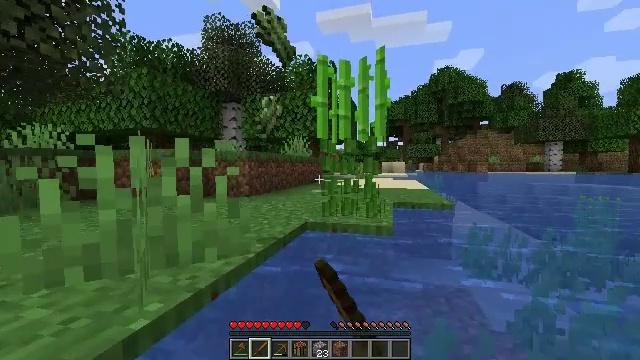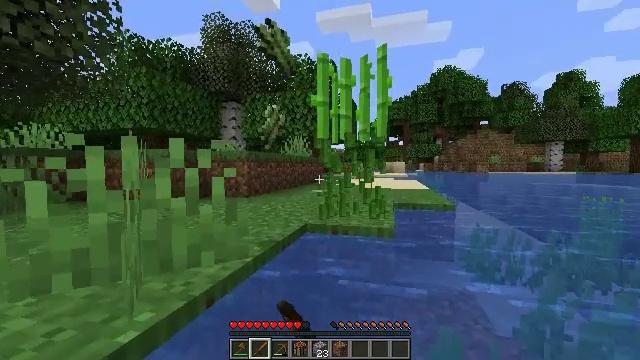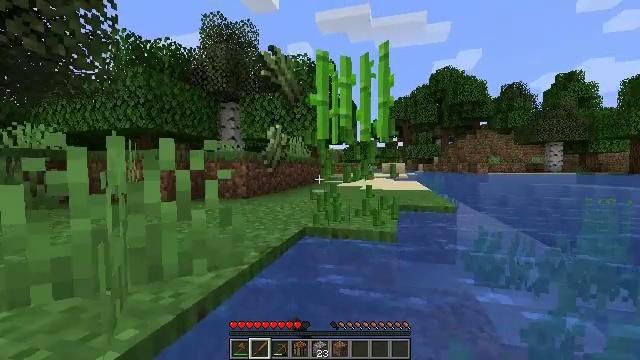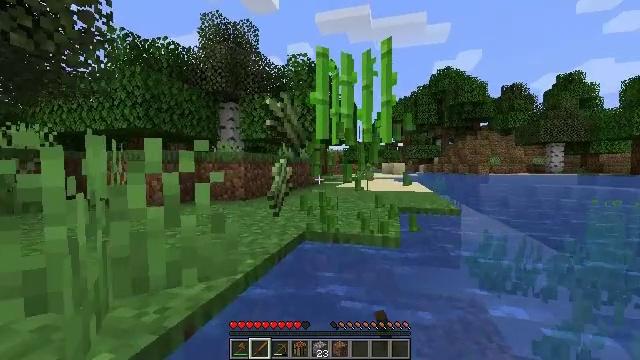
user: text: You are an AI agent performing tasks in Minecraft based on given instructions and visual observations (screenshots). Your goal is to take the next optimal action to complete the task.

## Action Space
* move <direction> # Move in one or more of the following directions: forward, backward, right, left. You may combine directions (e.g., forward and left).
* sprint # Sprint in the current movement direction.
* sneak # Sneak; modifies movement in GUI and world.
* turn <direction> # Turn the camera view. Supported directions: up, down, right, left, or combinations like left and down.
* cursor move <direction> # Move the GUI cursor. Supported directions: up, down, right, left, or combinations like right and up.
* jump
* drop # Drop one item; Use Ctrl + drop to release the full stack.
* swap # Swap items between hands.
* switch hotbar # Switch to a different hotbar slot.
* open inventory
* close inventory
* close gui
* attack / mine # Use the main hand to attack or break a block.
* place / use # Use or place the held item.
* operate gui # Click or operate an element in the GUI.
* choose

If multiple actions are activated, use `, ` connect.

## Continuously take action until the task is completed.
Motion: motion action
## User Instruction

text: Collect sugar cane near water sources.
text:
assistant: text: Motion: move forward, attack / mine
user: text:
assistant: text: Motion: move forward
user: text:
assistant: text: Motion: move forward, attack / mine
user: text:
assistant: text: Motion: attack / mine